Interaction volume radius: 5 \u00c5
Interaction volume height: 15 \u00c5
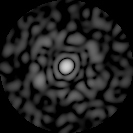
Disorder parameter: 0.815